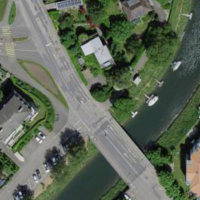
EUNIS habitat code: 54
Species observed at this site:
Juglans regia